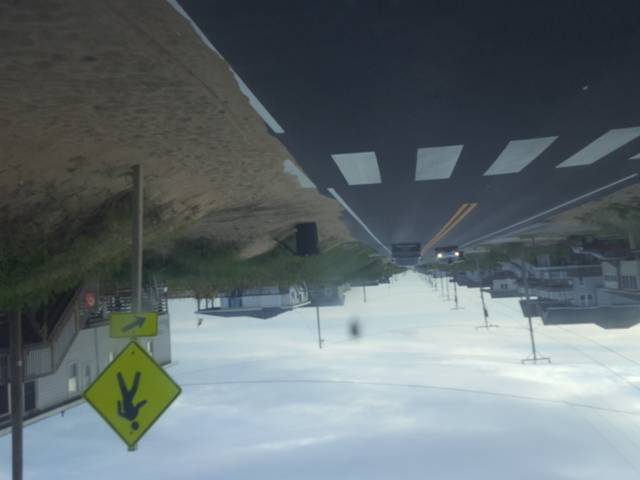
Region: United States
Coordinates: 36.053, -75.681